Field crop: maize
Growth stage: 1
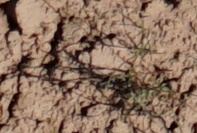
Species: lolium